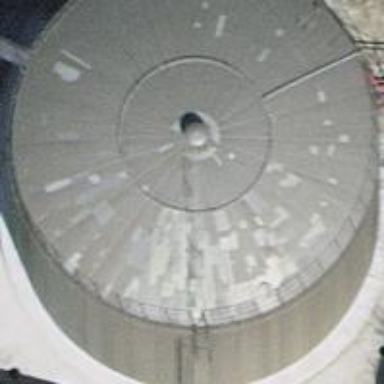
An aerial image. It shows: Industrial building with silo.